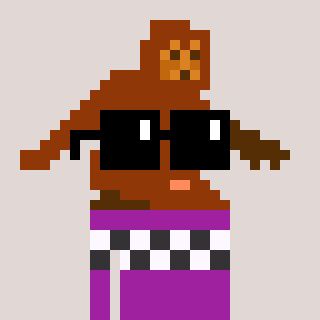
a pixel art character with square black sunglasses, a bigfoot-shaped head and a magenta-colored body on a warm background